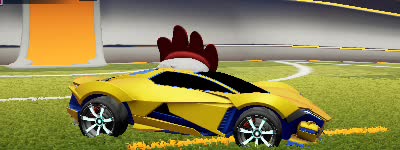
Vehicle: werewolf